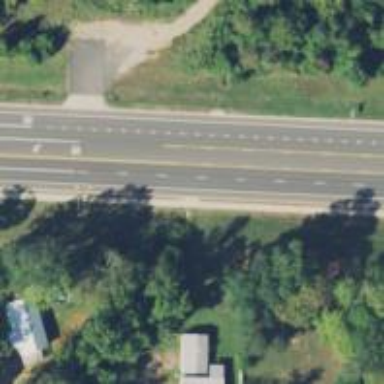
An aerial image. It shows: Secondary road with asphalt surface.